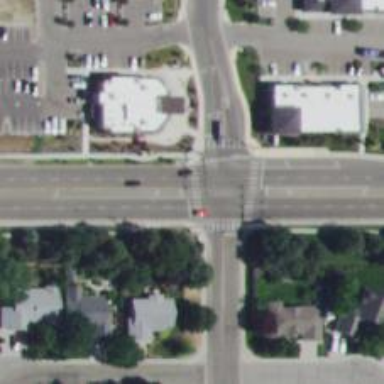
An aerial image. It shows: Marked road crossing.